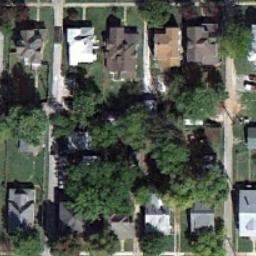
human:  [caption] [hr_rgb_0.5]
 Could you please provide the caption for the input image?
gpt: There are many medium-sized houses .

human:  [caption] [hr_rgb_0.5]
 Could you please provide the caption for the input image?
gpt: The medium residential area has some houses arranged in lines and some trees are among these houses .

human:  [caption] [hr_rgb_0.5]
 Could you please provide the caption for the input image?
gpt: The medium residential is on the grass next to some trees .

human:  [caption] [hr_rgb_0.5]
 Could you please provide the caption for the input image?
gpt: Many trees are in medium residential area .

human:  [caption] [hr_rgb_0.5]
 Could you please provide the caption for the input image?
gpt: There are some green trees and buildings on the medium residential area .